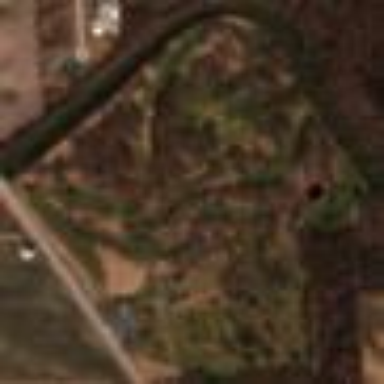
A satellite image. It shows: Golf course surrounded by greenery.